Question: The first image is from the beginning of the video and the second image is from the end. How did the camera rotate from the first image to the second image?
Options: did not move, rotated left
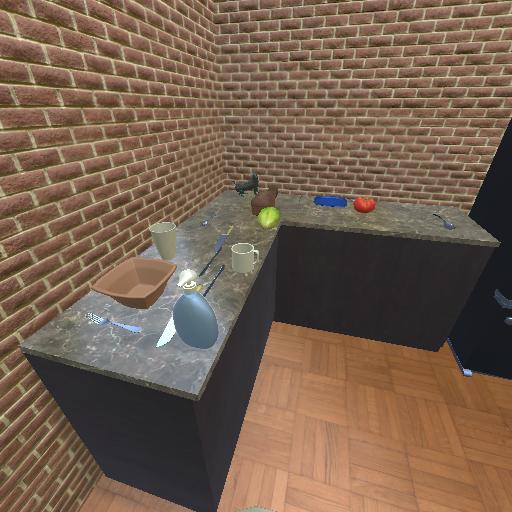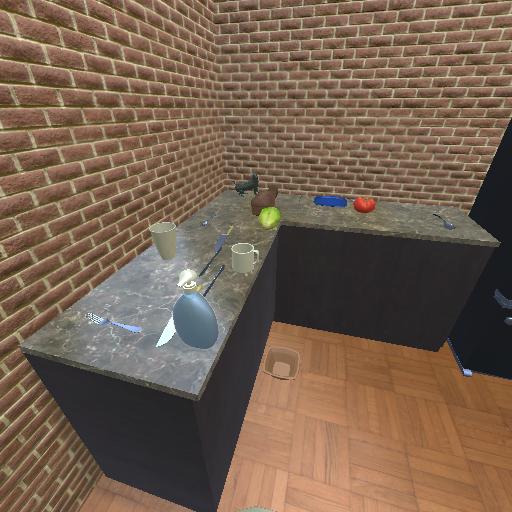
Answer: did not move